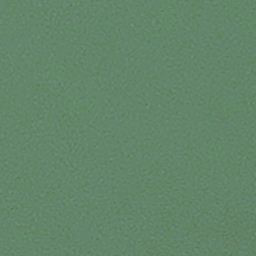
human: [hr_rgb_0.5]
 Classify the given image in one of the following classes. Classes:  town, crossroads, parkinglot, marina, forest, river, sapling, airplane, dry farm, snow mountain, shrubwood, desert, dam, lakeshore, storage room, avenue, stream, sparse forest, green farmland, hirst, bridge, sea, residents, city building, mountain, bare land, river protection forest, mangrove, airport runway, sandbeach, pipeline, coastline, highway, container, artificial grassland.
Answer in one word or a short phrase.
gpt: sea